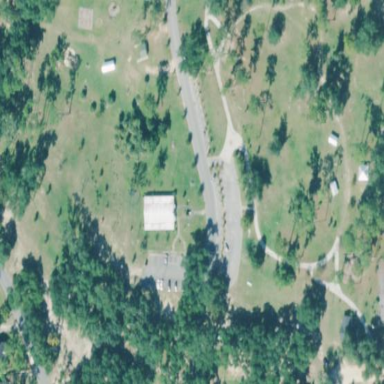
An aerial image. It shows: Park.